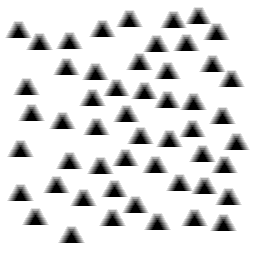
Squares: 0
Triangles: 52
Stars: 0
Total shapes: 52